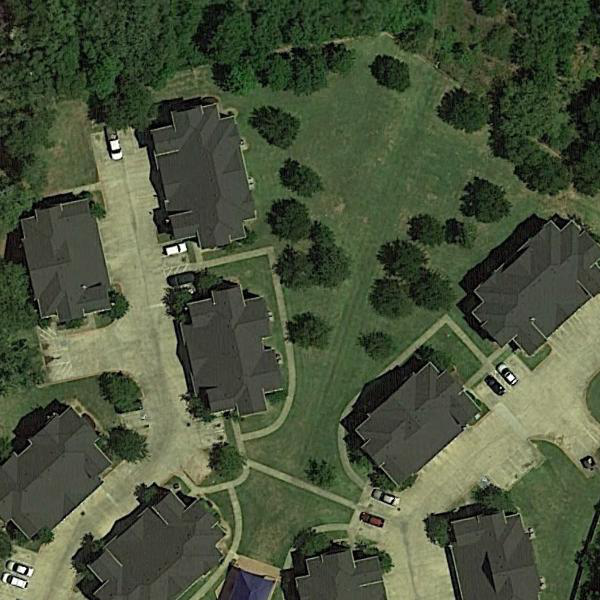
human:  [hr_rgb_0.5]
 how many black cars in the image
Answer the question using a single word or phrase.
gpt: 2